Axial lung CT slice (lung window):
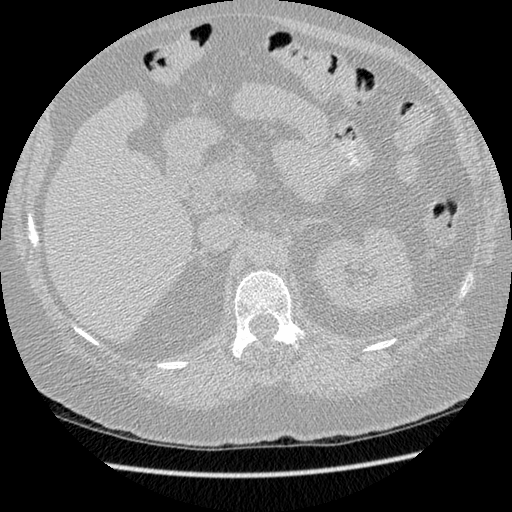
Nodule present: no